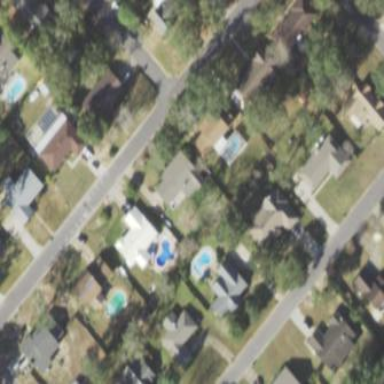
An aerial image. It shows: Residential area consisting of single-family homes.